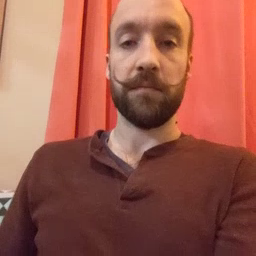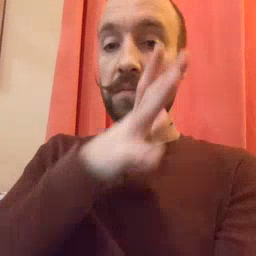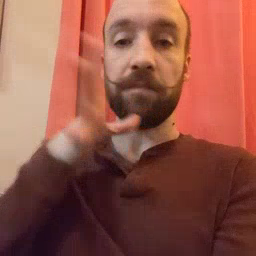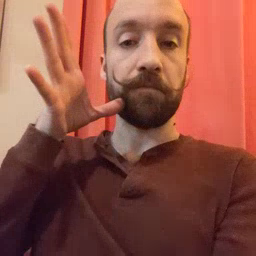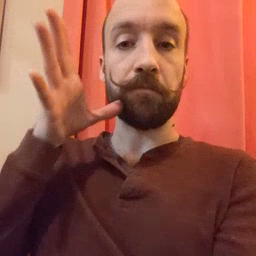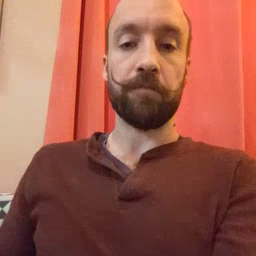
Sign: farm